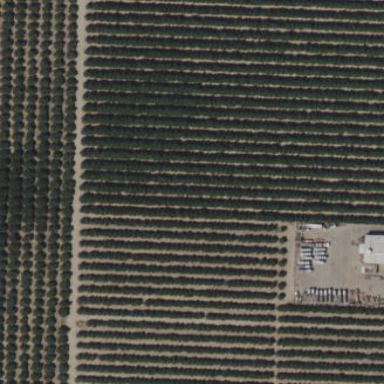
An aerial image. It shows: Orange orchard with rows of orange trees.